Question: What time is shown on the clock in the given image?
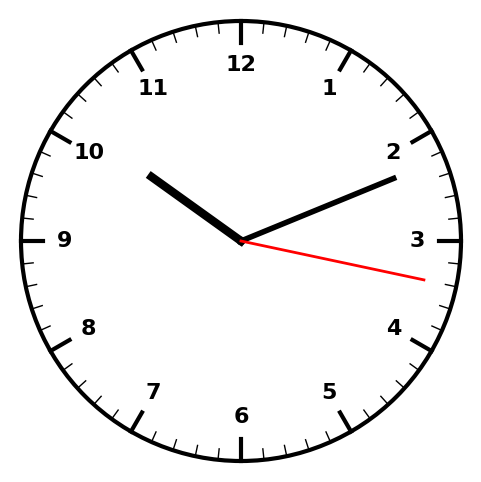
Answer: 10:11:17